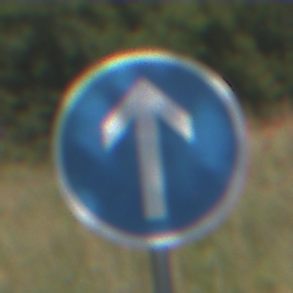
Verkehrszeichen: VorgeschriebeneFahrtrichtungGeradeaus
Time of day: Midday
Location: Outdoor (Nature)
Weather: Clear
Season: NotSpecified
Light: Natural